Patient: sex F, age 58
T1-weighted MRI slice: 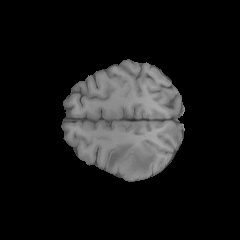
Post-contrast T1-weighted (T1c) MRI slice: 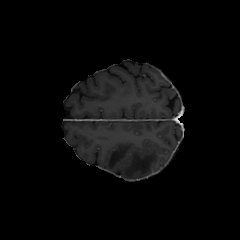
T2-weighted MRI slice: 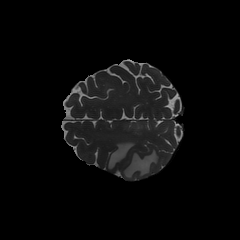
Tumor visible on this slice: yes
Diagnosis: Glioblastoma, IDH-wildtype
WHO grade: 4